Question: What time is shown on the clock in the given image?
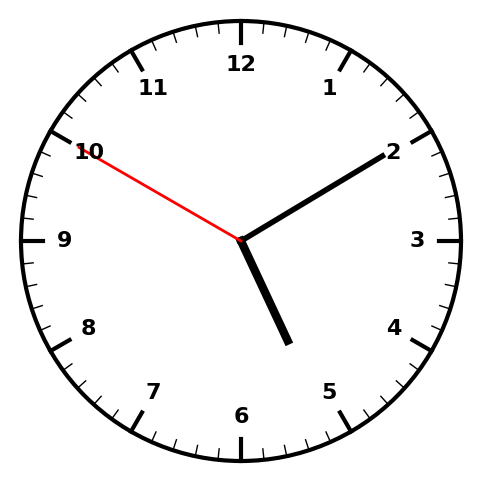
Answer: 05:09:50